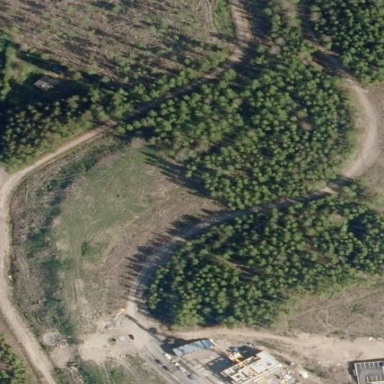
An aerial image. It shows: Beautiful woodland area.